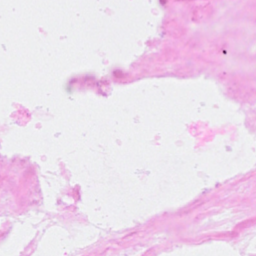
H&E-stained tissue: Breast